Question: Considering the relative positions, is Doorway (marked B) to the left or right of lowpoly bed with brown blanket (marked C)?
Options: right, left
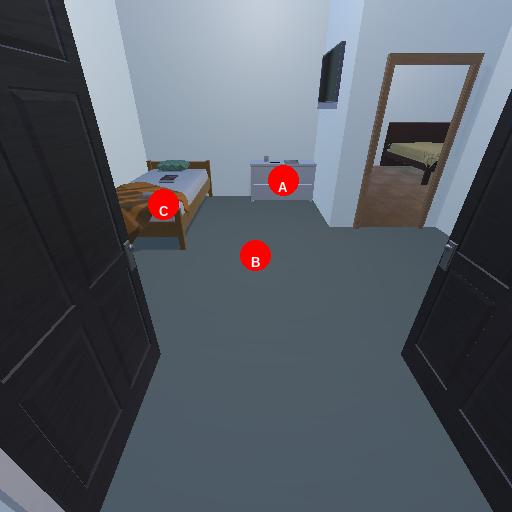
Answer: right